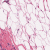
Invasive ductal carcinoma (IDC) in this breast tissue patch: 0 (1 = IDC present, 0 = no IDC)